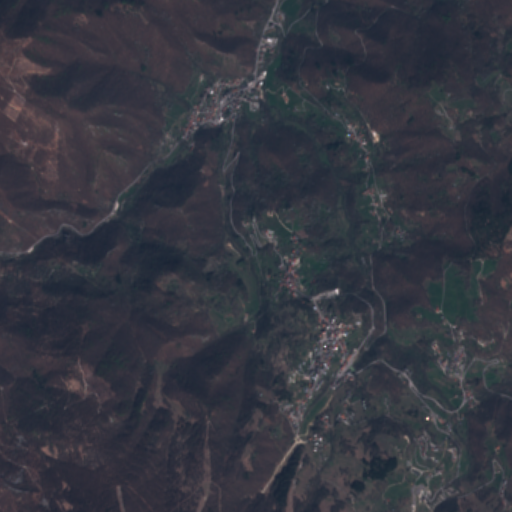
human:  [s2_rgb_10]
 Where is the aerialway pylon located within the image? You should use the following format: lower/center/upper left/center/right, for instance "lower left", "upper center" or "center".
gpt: The aerialway pylon is located in the lower center of the image.
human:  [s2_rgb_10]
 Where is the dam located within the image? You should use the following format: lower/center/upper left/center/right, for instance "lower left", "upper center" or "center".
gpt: The dam is located in the center left of the image.
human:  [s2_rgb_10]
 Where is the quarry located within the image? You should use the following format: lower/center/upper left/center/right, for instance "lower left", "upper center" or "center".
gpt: The quarry is located in the lower center of the image.
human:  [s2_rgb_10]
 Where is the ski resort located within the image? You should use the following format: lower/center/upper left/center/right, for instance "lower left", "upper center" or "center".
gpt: The ski resort is located in the lower of the image.
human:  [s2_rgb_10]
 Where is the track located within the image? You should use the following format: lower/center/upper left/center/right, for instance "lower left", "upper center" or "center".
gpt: There is no track in the image.